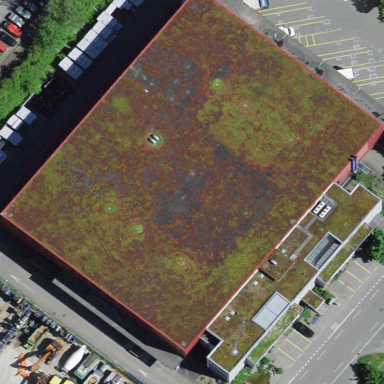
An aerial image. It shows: Commercial building.